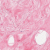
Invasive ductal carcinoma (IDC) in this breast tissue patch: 0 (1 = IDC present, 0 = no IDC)